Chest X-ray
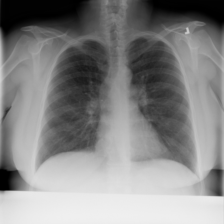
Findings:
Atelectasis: negative
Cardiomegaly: negative
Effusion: negative
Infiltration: negative
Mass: negative
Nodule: negative
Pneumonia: negative
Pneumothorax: negative
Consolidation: negative
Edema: negative
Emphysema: negative
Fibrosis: negative
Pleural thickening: negative
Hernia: negative